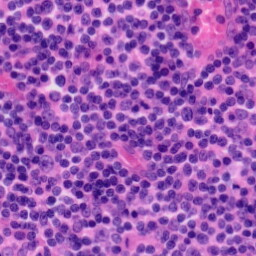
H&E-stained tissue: Tonsil